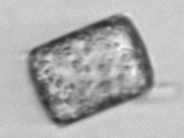
Label: Lauderia_annulata